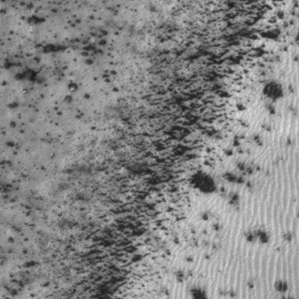
Label: frost